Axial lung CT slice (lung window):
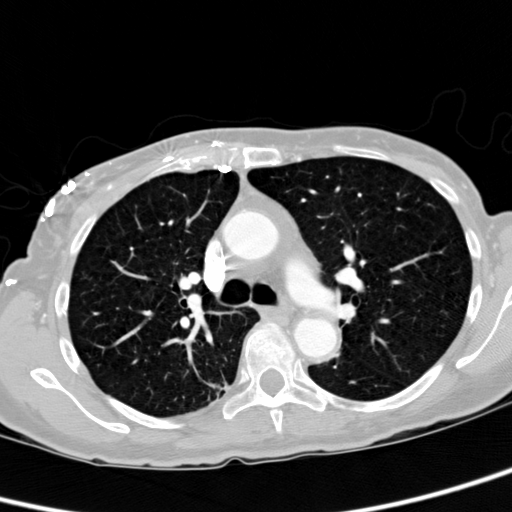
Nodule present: no